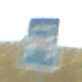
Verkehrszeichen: Kraftfahrstrasse
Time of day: SunriseSunset
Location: Outdoor (Nature)
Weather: PartlyCloudy
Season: NotSpecified
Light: Natural